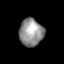
Tissue: lung
Cell type: Epithelial cells
Senescence score: 0.1828
Nuclear area (px): 646
Mean DAPI intensity: 145.783